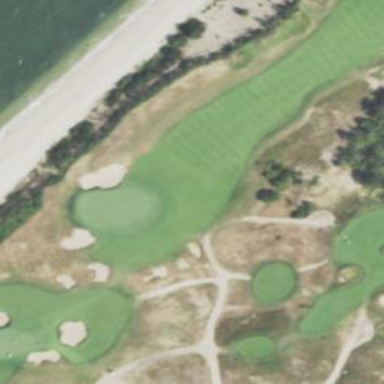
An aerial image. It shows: Area of rough grass used for golf.